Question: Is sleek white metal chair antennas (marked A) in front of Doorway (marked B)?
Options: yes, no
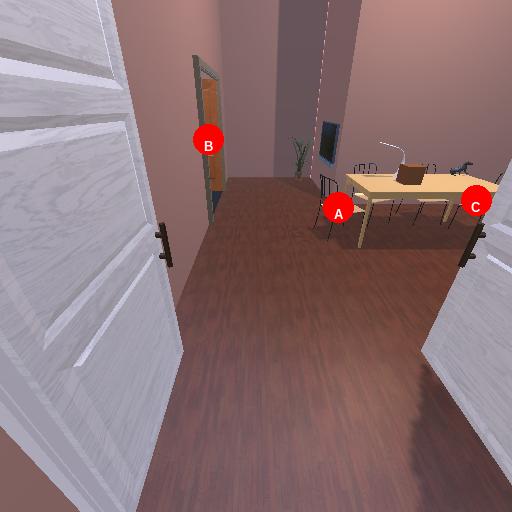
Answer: yes